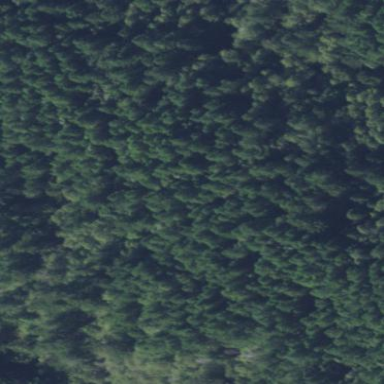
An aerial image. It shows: Forest area.